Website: lowes
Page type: order-returns
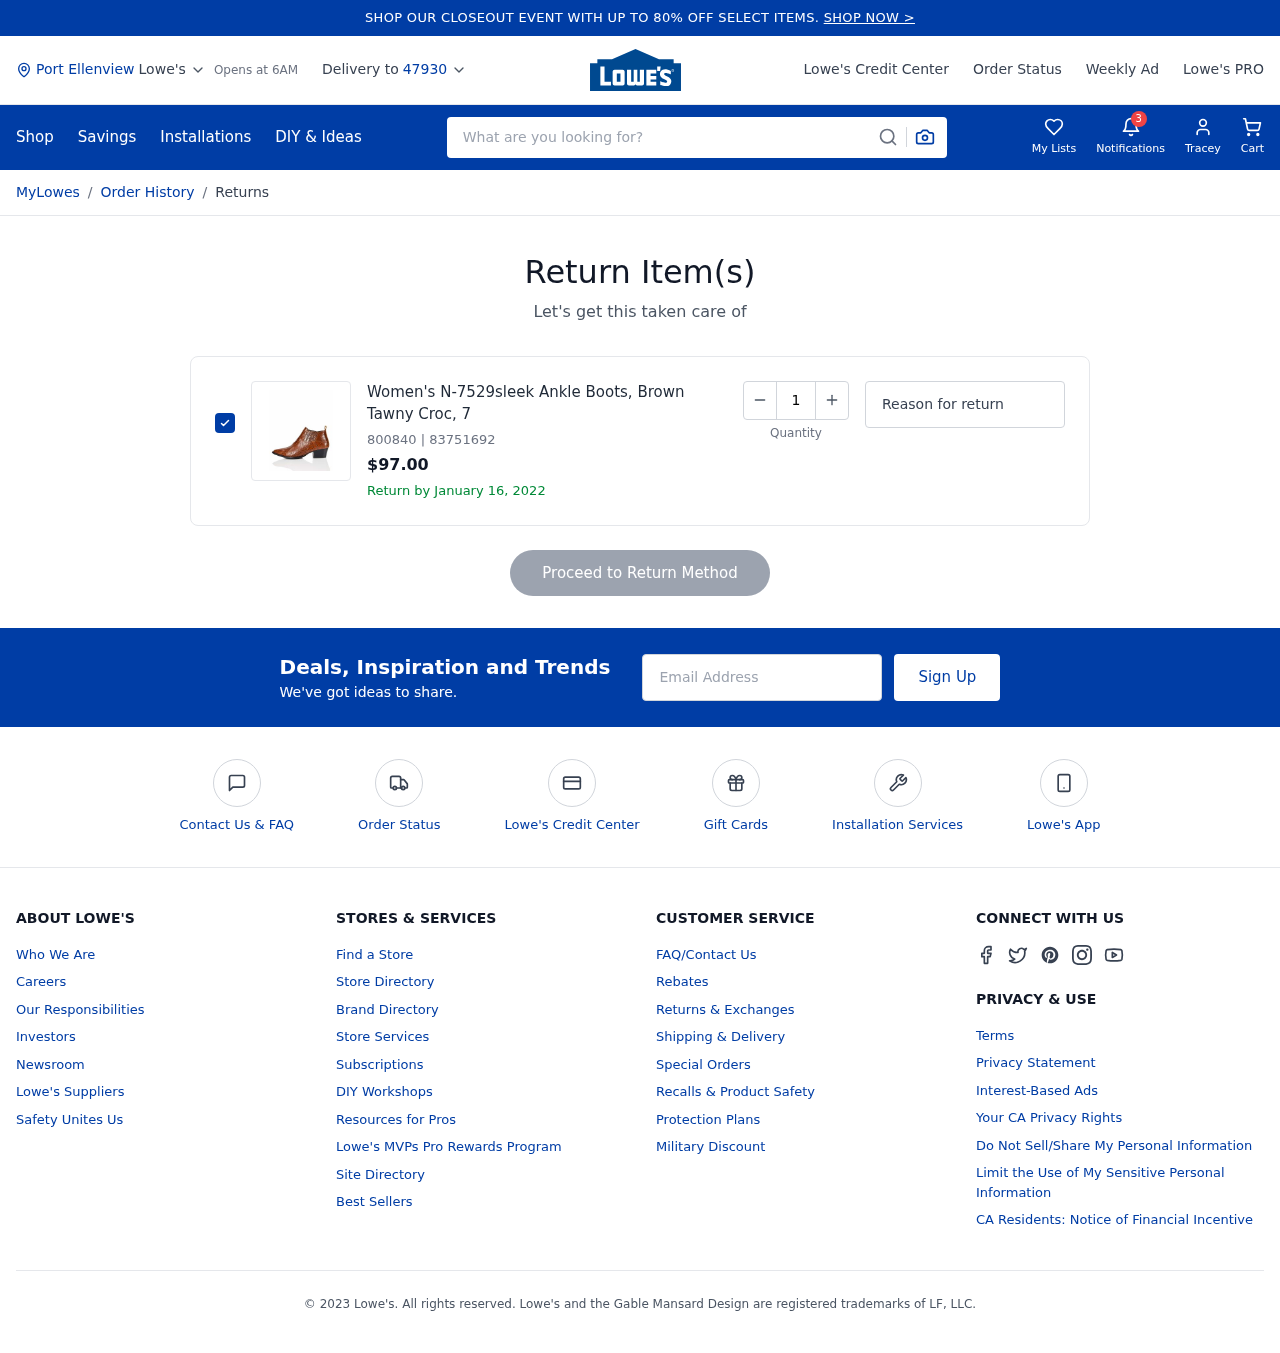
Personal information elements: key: PII_CITY
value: Port Ellenview
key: PII_FIRSTNAME
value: Tracey
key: PII_POSTCODE
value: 47930
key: PII_EMAIL
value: tracey.wade@hotmail.com
Product elements: key: PRODUCT1_NAME
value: Women's N-7529sleek Ankle Boots, Brown Tawny Croc, 7
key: PRODUCT1_PRICE
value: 97
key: PRODUCT1_ITEM_NUMBER
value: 800840
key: PRODUCT1_MODEL_NUMBER
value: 83751692
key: PRODUCT1_QUANTITY
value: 1
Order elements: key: ORDER_RETURN_BY_DATE
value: January 16, 2022